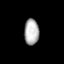
Tissue: prostate
Cell type: Myeloid cells
Senescence score: 0.7237
Nuclear area (px): 377
Mean DAPI intensity: 176.44